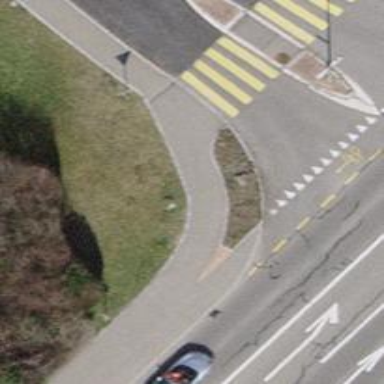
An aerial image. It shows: Asphalt sidewalk.